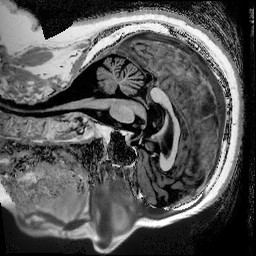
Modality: T1w
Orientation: sagittal
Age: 72
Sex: male
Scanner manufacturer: siemens
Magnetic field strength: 3 T
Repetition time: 5 s
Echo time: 0.00298 s